Question: I'm developing a Android application, and I would like that when it first starts it set itself as default action for Home button.
Currently this option is given to the user by the Android system only when he first press the Home button after running my app.

User don't want to click on check box as "Use by default for this action" it should be set by default my apps.
Thanks in advance.
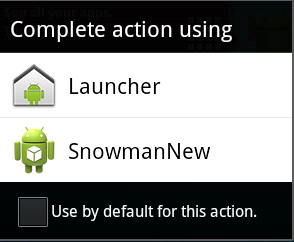
Answer: This is not possible, and it is a good thing too.
Android allows users to choose their own defaults to prevent malicious apps from making themselves the default app to deal with an action, and hence protecting the user's data and device. If an app could set itself as the default homescreen or browser or call app etc. then it could steal the user's personal data and also potentially spoil or deny access to the device itself.
Due to the above reasons, this is not possible why the Android SDK, and I sincerely doubt that an unofficial means to do this exists.